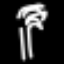
Label: palm tree